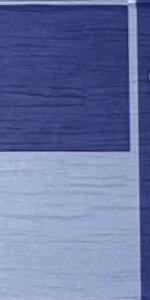
Label: Empty